Aerial crown-view tile of a tropical tree (Barro Colorado Island, Panama), acquired 20250317:
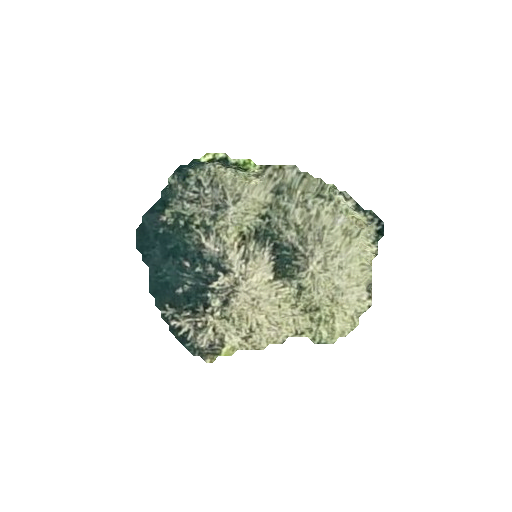
Species: Quararibea stenophylla
GBIF accepted scientific name: Quararibea stenophylla
Crown area: 55.524 m²